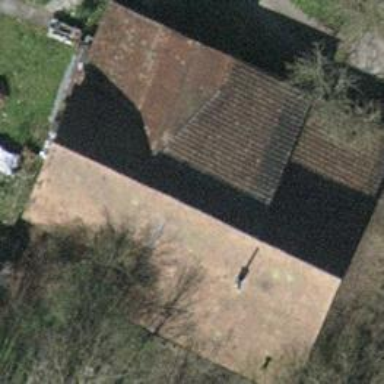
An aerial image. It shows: Shed building.